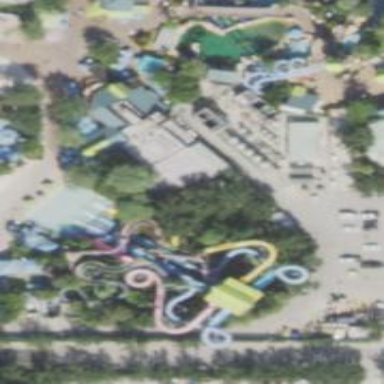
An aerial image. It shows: Water slide attraction.